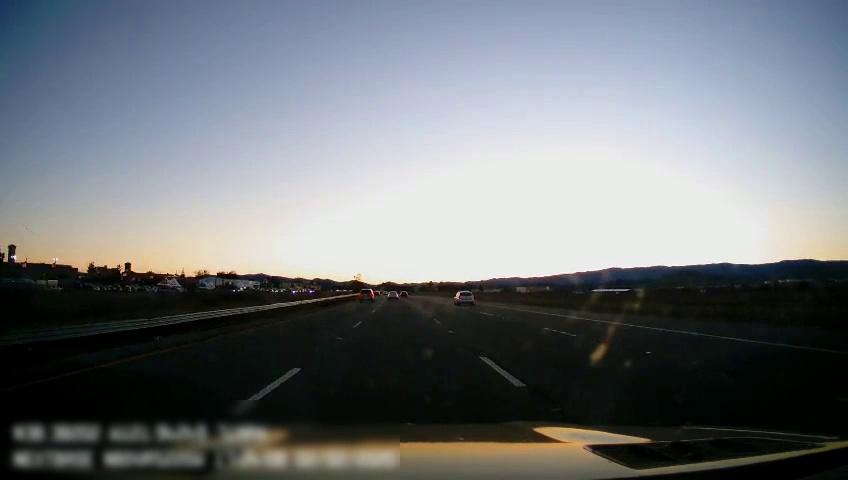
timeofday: Dusk/Dawn/Twilight
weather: Cloudy
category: Drivable Space
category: Vehicles | Car
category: Vehicles | Car
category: Vehicles | SUV
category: Vehicles | SUV
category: Lanes | Alternate Lane
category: Lanes | Current Lane
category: Lanes | Current Lane
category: Lanes | Alternate Lane
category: Lanes | Alternate Lane